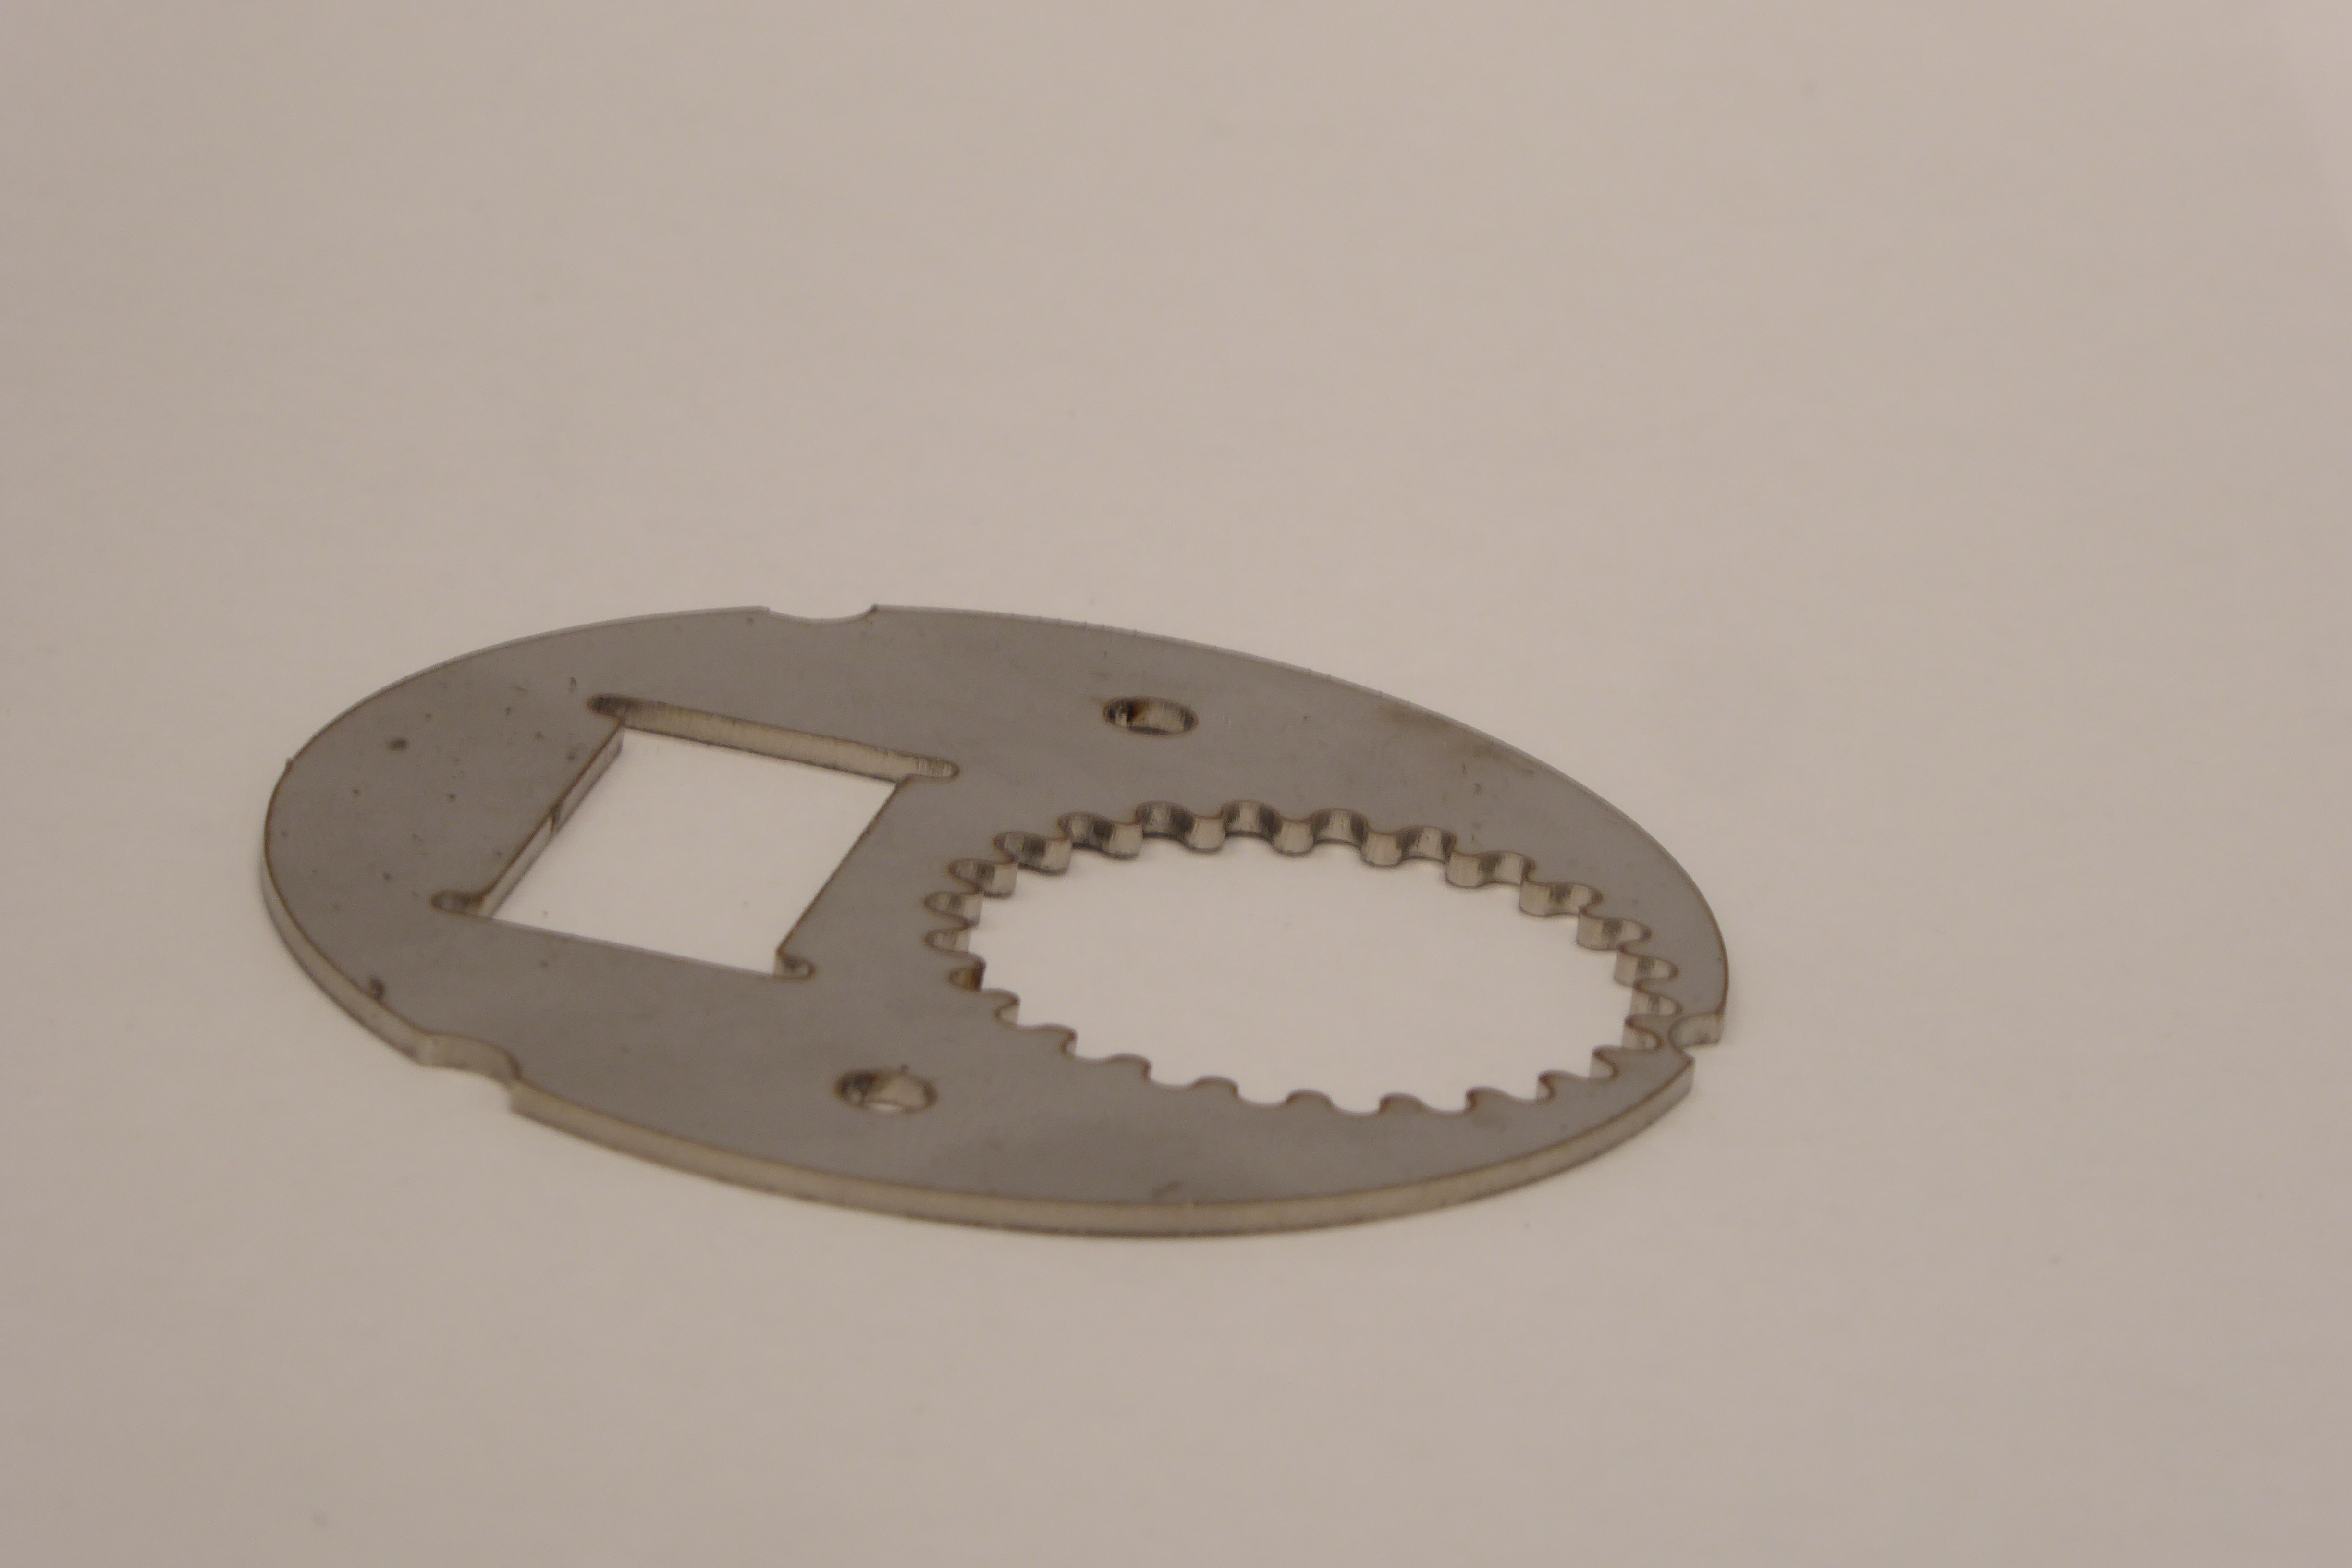
Label: Bottle Opener - Inlay